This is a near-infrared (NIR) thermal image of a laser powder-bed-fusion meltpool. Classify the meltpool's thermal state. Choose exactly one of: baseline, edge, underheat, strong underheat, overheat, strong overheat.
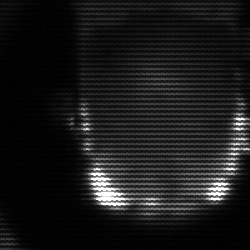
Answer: baseline